Question: Is it possible to redirect the user to certain page after the payment is successful.

I have this form, and when the user fills the details, I want to redirect the user to my page when the payment is successful. Is it possiblt?
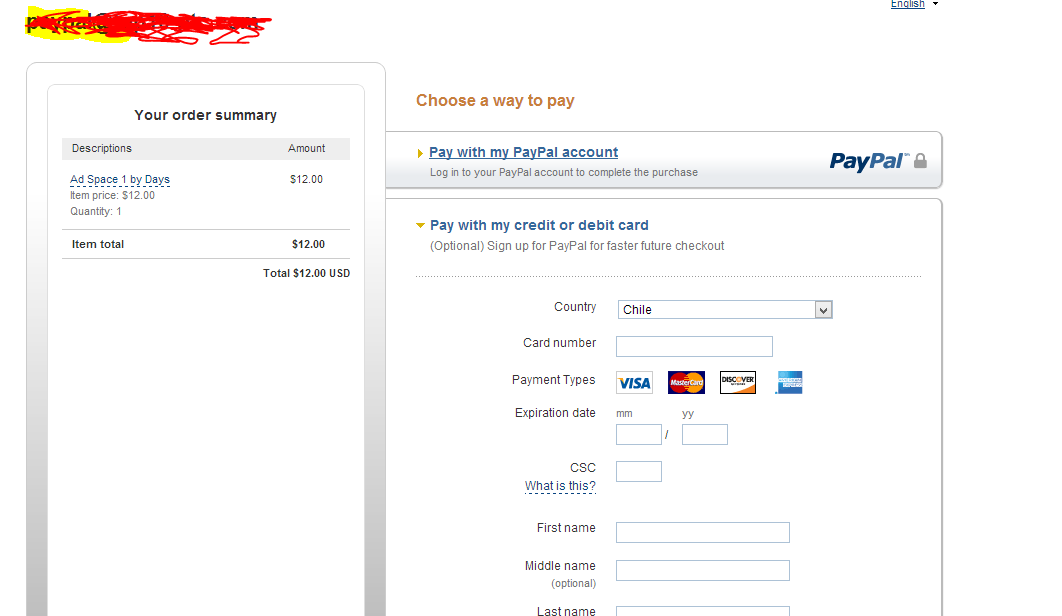
Answer: This is a sample of paypal payment code.
'''
<form action="https://www.paypal.com/cgi-bin/webscr" method="post">
<input type="hidden" name="cmd" value="_xclick">
<input type="hidden" name="business" value="accounts@freelanceswitch.com">
<input type="hidden" name="item_name" value="Donation">
<input type="hidden" name="item_number" value="1">
<input type="hidden" name="amount" value="9.00">
<input type="hidden" name="no_shipping" value="0">
<input type="hidden" name="no_note" value="1">
<input type="hidden" name="currency_code" value="USD">
<input type="hidden" name="lc" value="AU">
<input type="hidden" name="bn" value="PP-BuyNowBF">
<input type="hidden" name="return" value="http://net.tutsplus.com/payment-complete/">
<input type="image" src="https://www.paypal.com/en_AU/i/btn/btn_buynow_LG.gif" border="0" name="submit" alt="PayPal - The safer, easier way to pay online.">
<img alt="" border="0" src="https://www.paypal.com/en_AU/i/scr/pixel.gif" width="1" height="1">
</form>
'''
Here '<input type="hidden" name="return" value="http://net.tutsplus.com/payment-complete/">' specifies the return url. For more info - <URL>